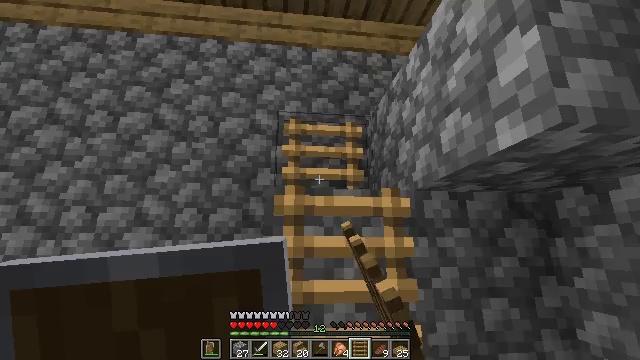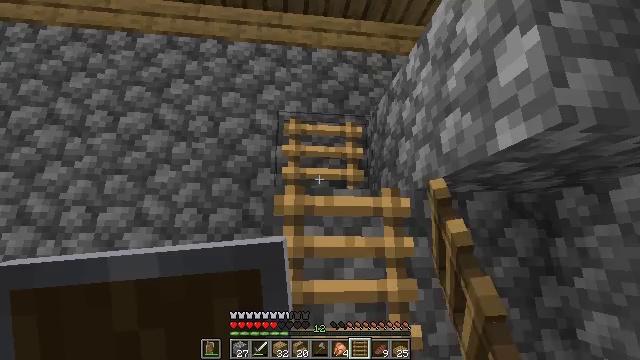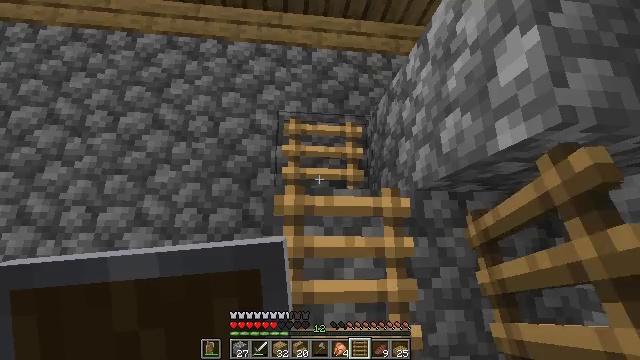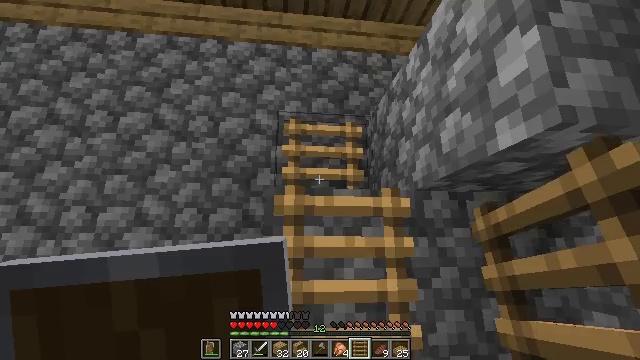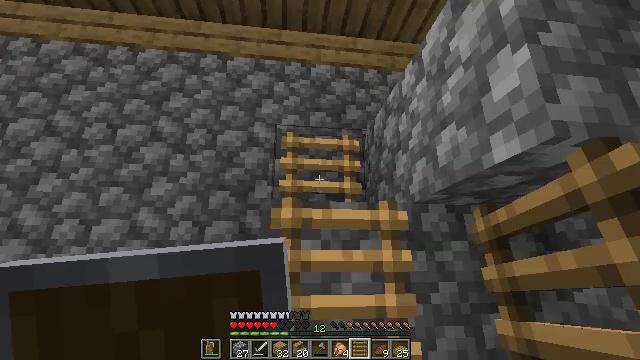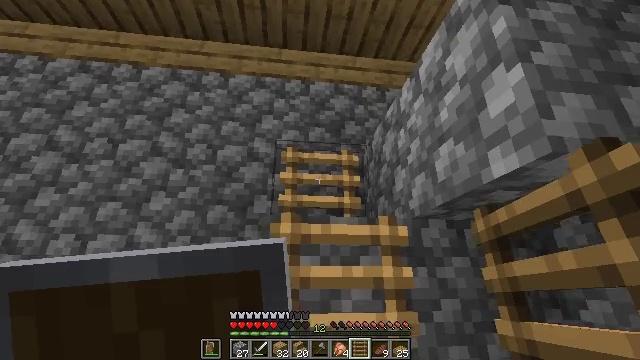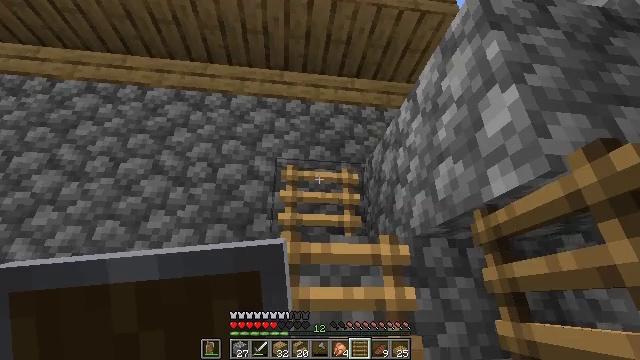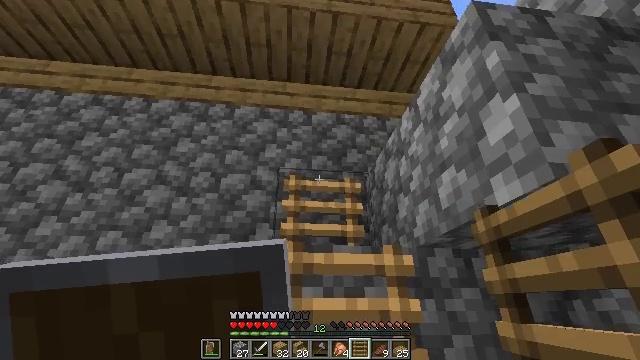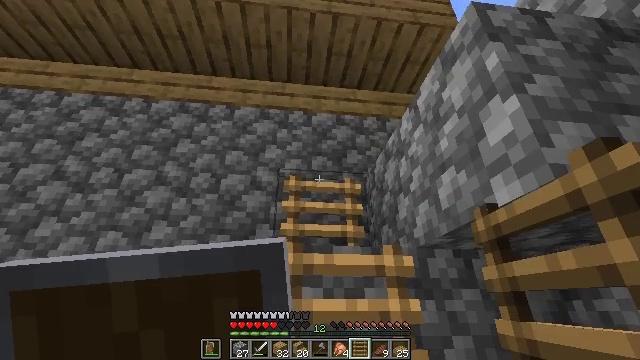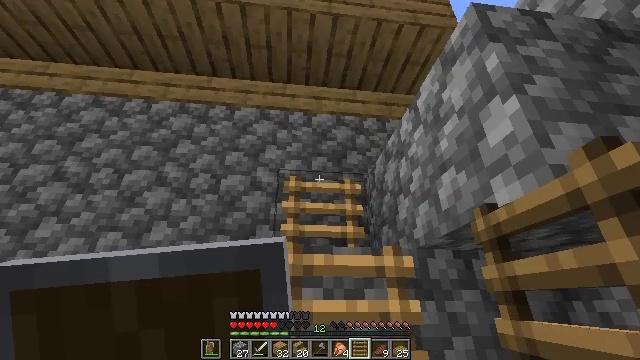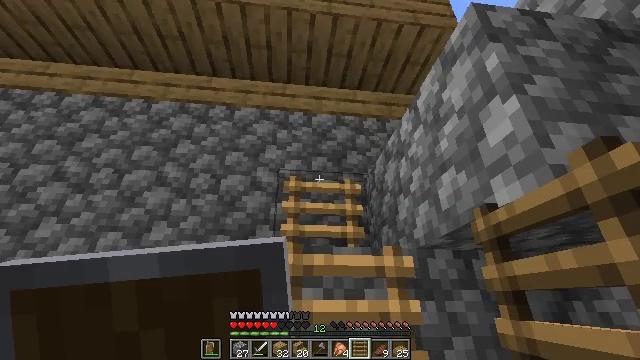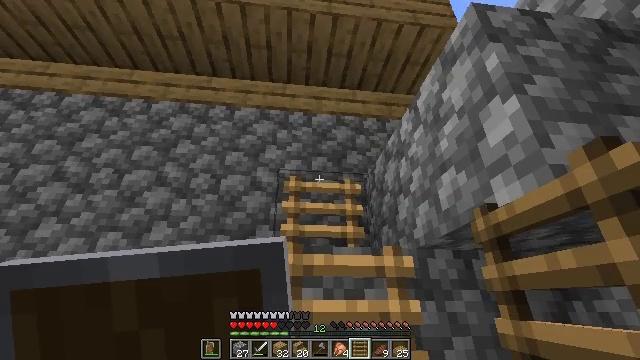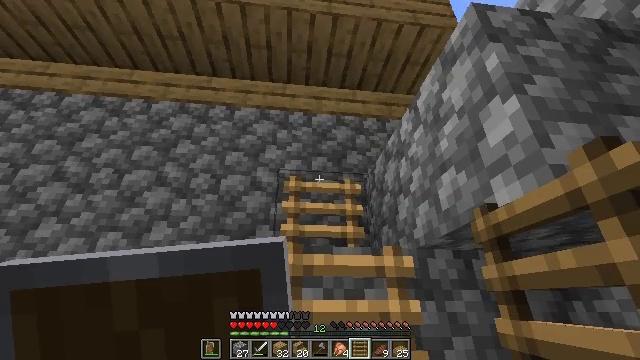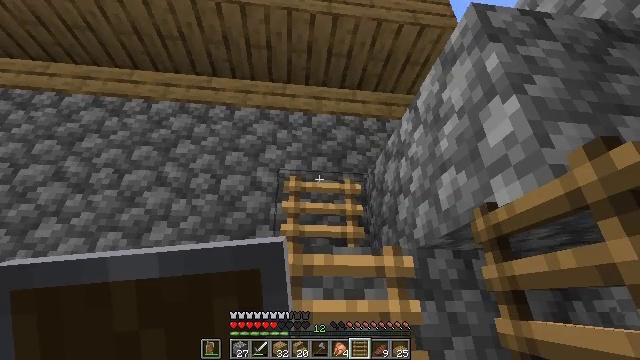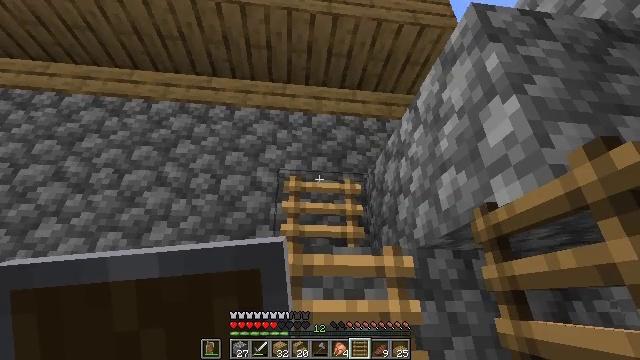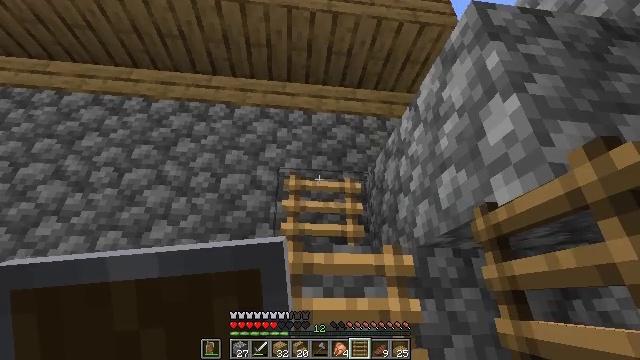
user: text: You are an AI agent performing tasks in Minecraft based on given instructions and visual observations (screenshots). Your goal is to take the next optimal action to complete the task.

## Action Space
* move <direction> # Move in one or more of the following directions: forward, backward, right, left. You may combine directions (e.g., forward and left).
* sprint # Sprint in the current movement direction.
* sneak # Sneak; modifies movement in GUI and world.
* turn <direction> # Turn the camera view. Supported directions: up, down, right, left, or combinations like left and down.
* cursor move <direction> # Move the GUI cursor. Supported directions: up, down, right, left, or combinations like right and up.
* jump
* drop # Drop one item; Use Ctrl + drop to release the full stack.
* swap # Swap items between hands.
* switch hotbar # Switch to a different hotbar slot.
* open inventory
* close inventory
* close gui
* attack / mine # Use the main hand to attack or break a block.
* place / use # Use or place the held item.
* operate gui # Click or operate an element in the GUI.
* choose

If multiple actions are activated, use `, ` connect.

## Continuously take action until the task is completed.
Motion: motion action
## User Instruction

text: Mine the ladder from the wall.
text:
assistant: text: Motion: no_op
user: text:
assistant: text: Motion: no_op
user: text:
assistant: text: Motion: no_op
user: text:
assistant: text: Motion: turn up
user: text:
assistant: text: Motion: turn up
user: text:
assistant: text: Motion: turn up
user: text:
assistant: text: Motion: turn up
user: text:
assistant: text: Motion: no_op
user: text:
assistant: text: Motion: use / place
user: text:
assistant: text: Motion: use / place
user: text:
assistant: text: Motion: use / place
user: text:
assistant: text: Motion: no_op
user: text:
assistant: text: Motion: no_op
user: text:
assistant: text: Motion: no_op
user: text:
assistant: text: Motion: no_op
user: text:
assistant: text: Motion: no_op
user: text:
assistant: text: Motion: turn down
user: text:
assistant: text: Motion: no_op
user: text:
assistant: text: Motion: move forward
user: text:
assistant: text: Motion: move forward
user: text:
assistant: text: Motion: move forward
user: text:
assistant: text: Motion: move forward
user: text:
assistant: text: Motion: move forward, turn down
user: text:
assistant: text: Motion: move forward, attack / mine
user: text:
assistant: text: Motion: move forward, turn down, attack / mine
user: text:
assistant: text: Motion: attack / mine
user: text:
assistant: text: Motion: attack / mine
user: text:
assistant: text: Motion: attack / mine
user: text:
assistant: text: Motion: attack / mine
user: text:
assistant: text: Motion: attack / mine